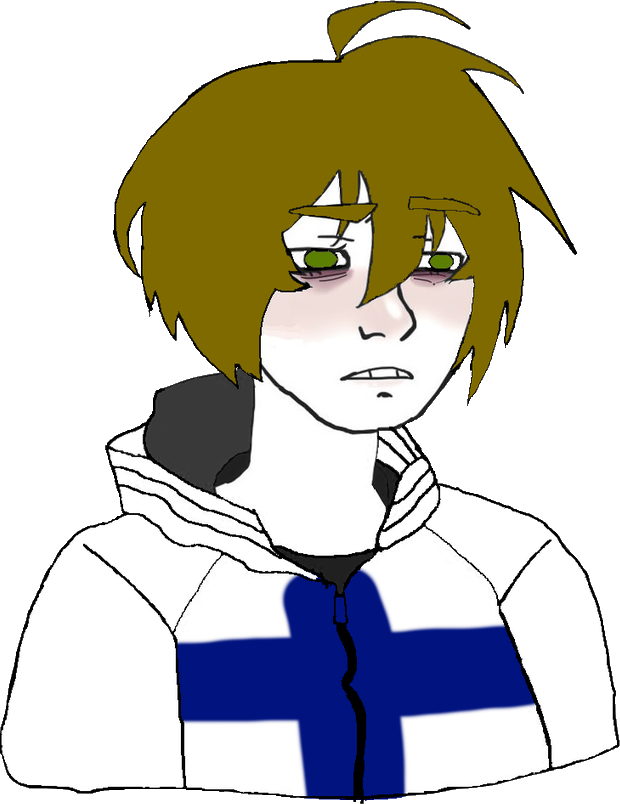
Label: 5_Twinkjak